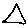
Label: triangle